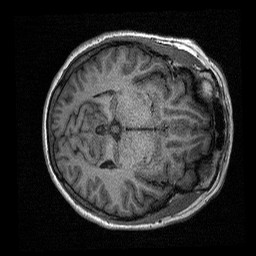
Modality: T1w
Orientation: axial
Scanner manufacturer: siemens
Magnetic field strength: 3 T
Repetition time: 2.3 s
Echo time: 0.00226 s